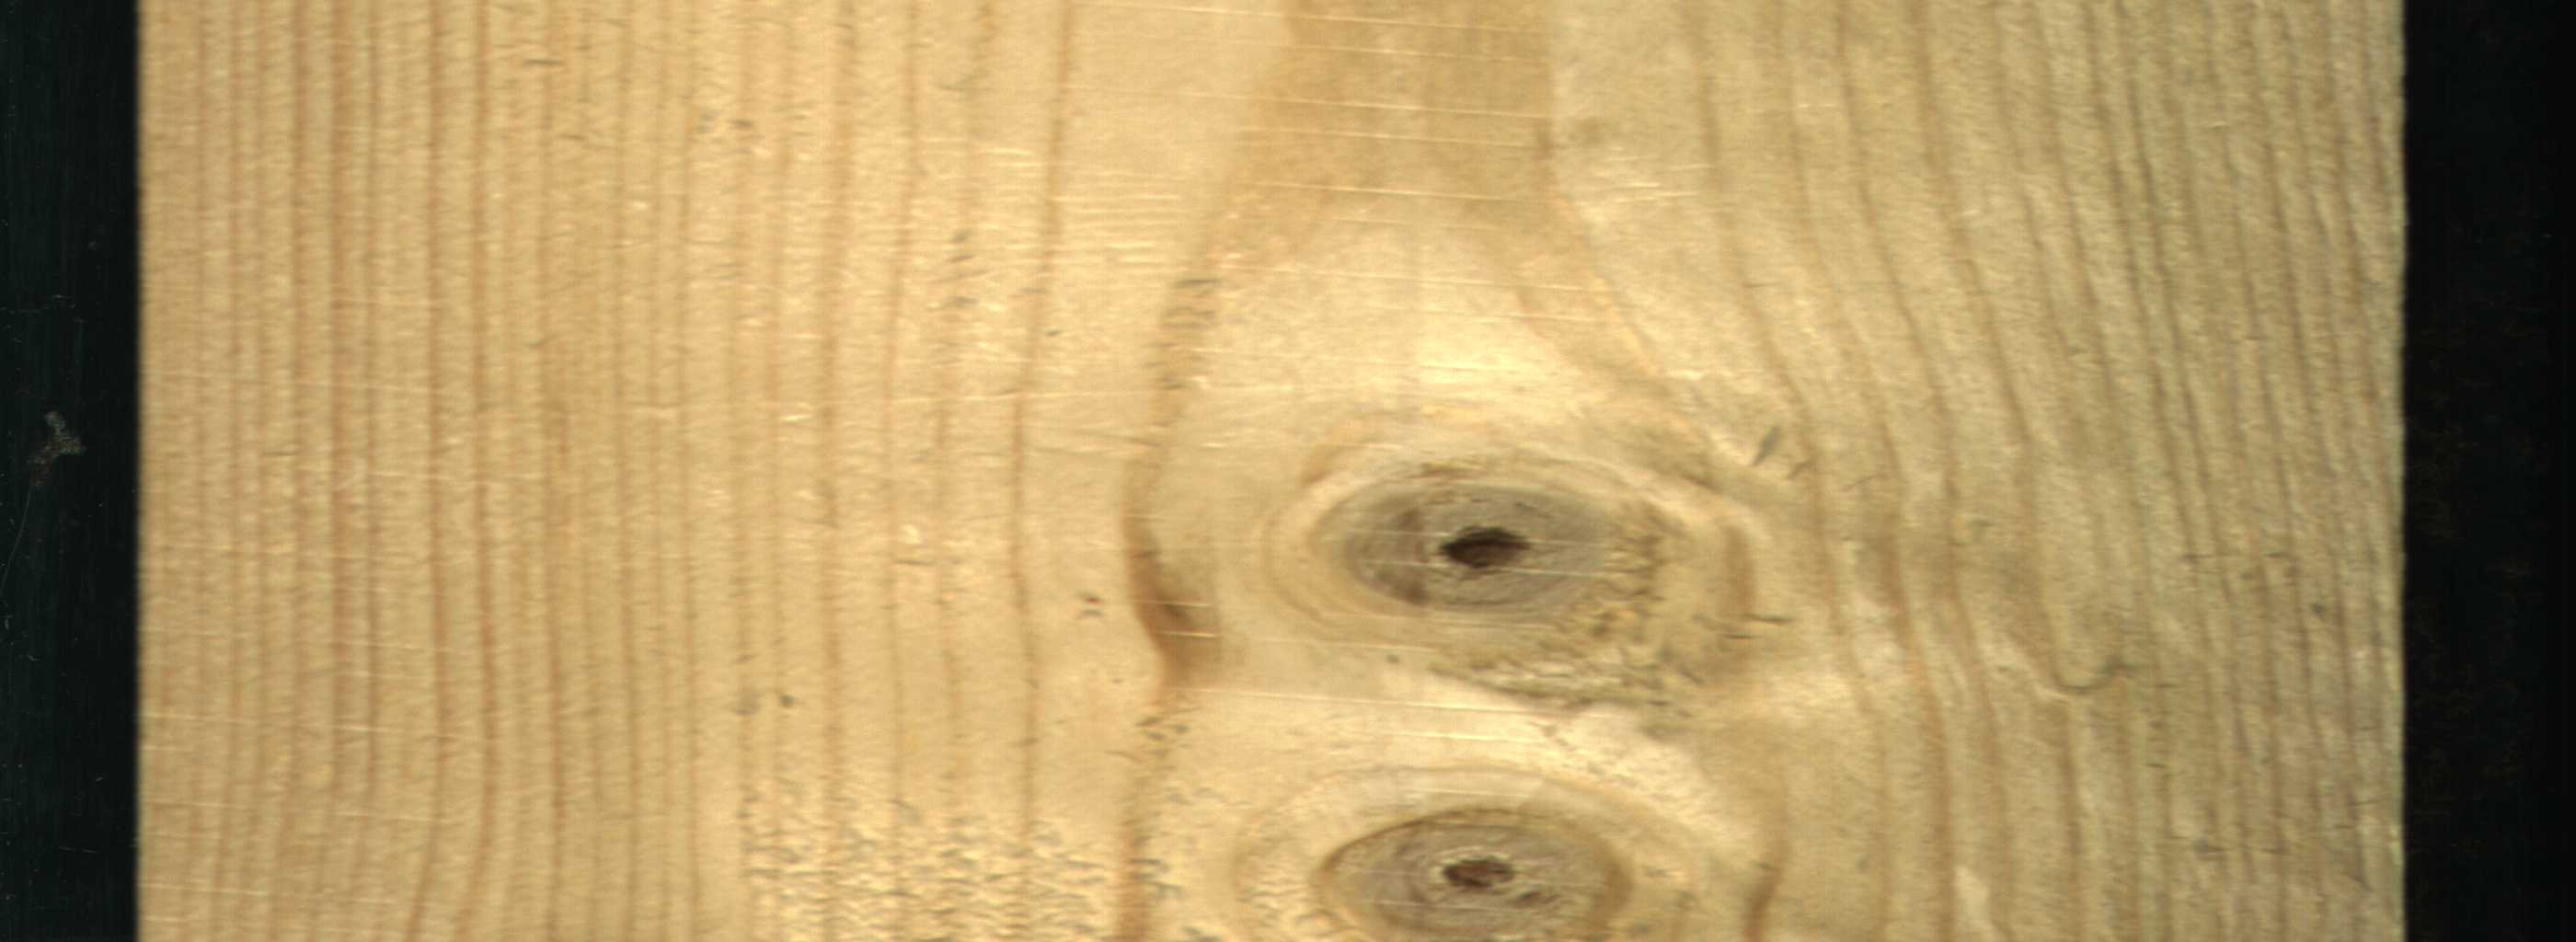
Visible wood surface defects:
Live_Knot
Live_Knot